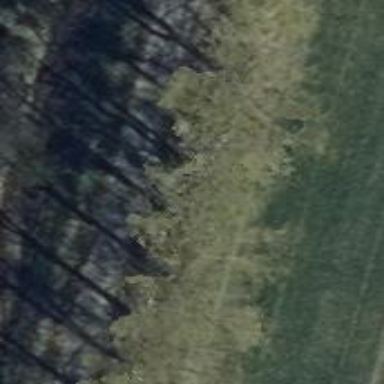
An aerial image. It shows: Row of deciduous broadleaved trees.